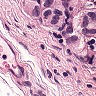
Metastatic tissue present: yes